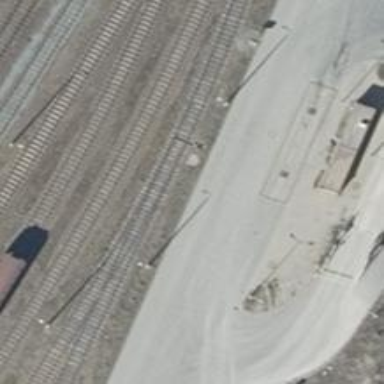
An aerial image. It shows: Railway switch.